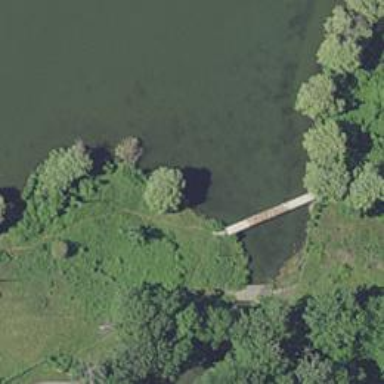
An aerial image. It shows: Covered footway bridge.